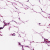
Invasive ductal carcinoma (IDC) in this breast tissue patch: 0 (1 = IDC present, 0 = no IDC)